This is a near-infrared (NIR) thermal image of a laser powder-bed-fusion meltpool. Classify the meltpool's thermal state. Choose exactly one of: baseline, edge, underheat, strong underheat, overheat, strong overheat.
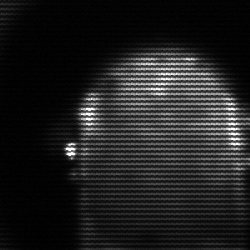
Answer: baseline